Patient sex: M
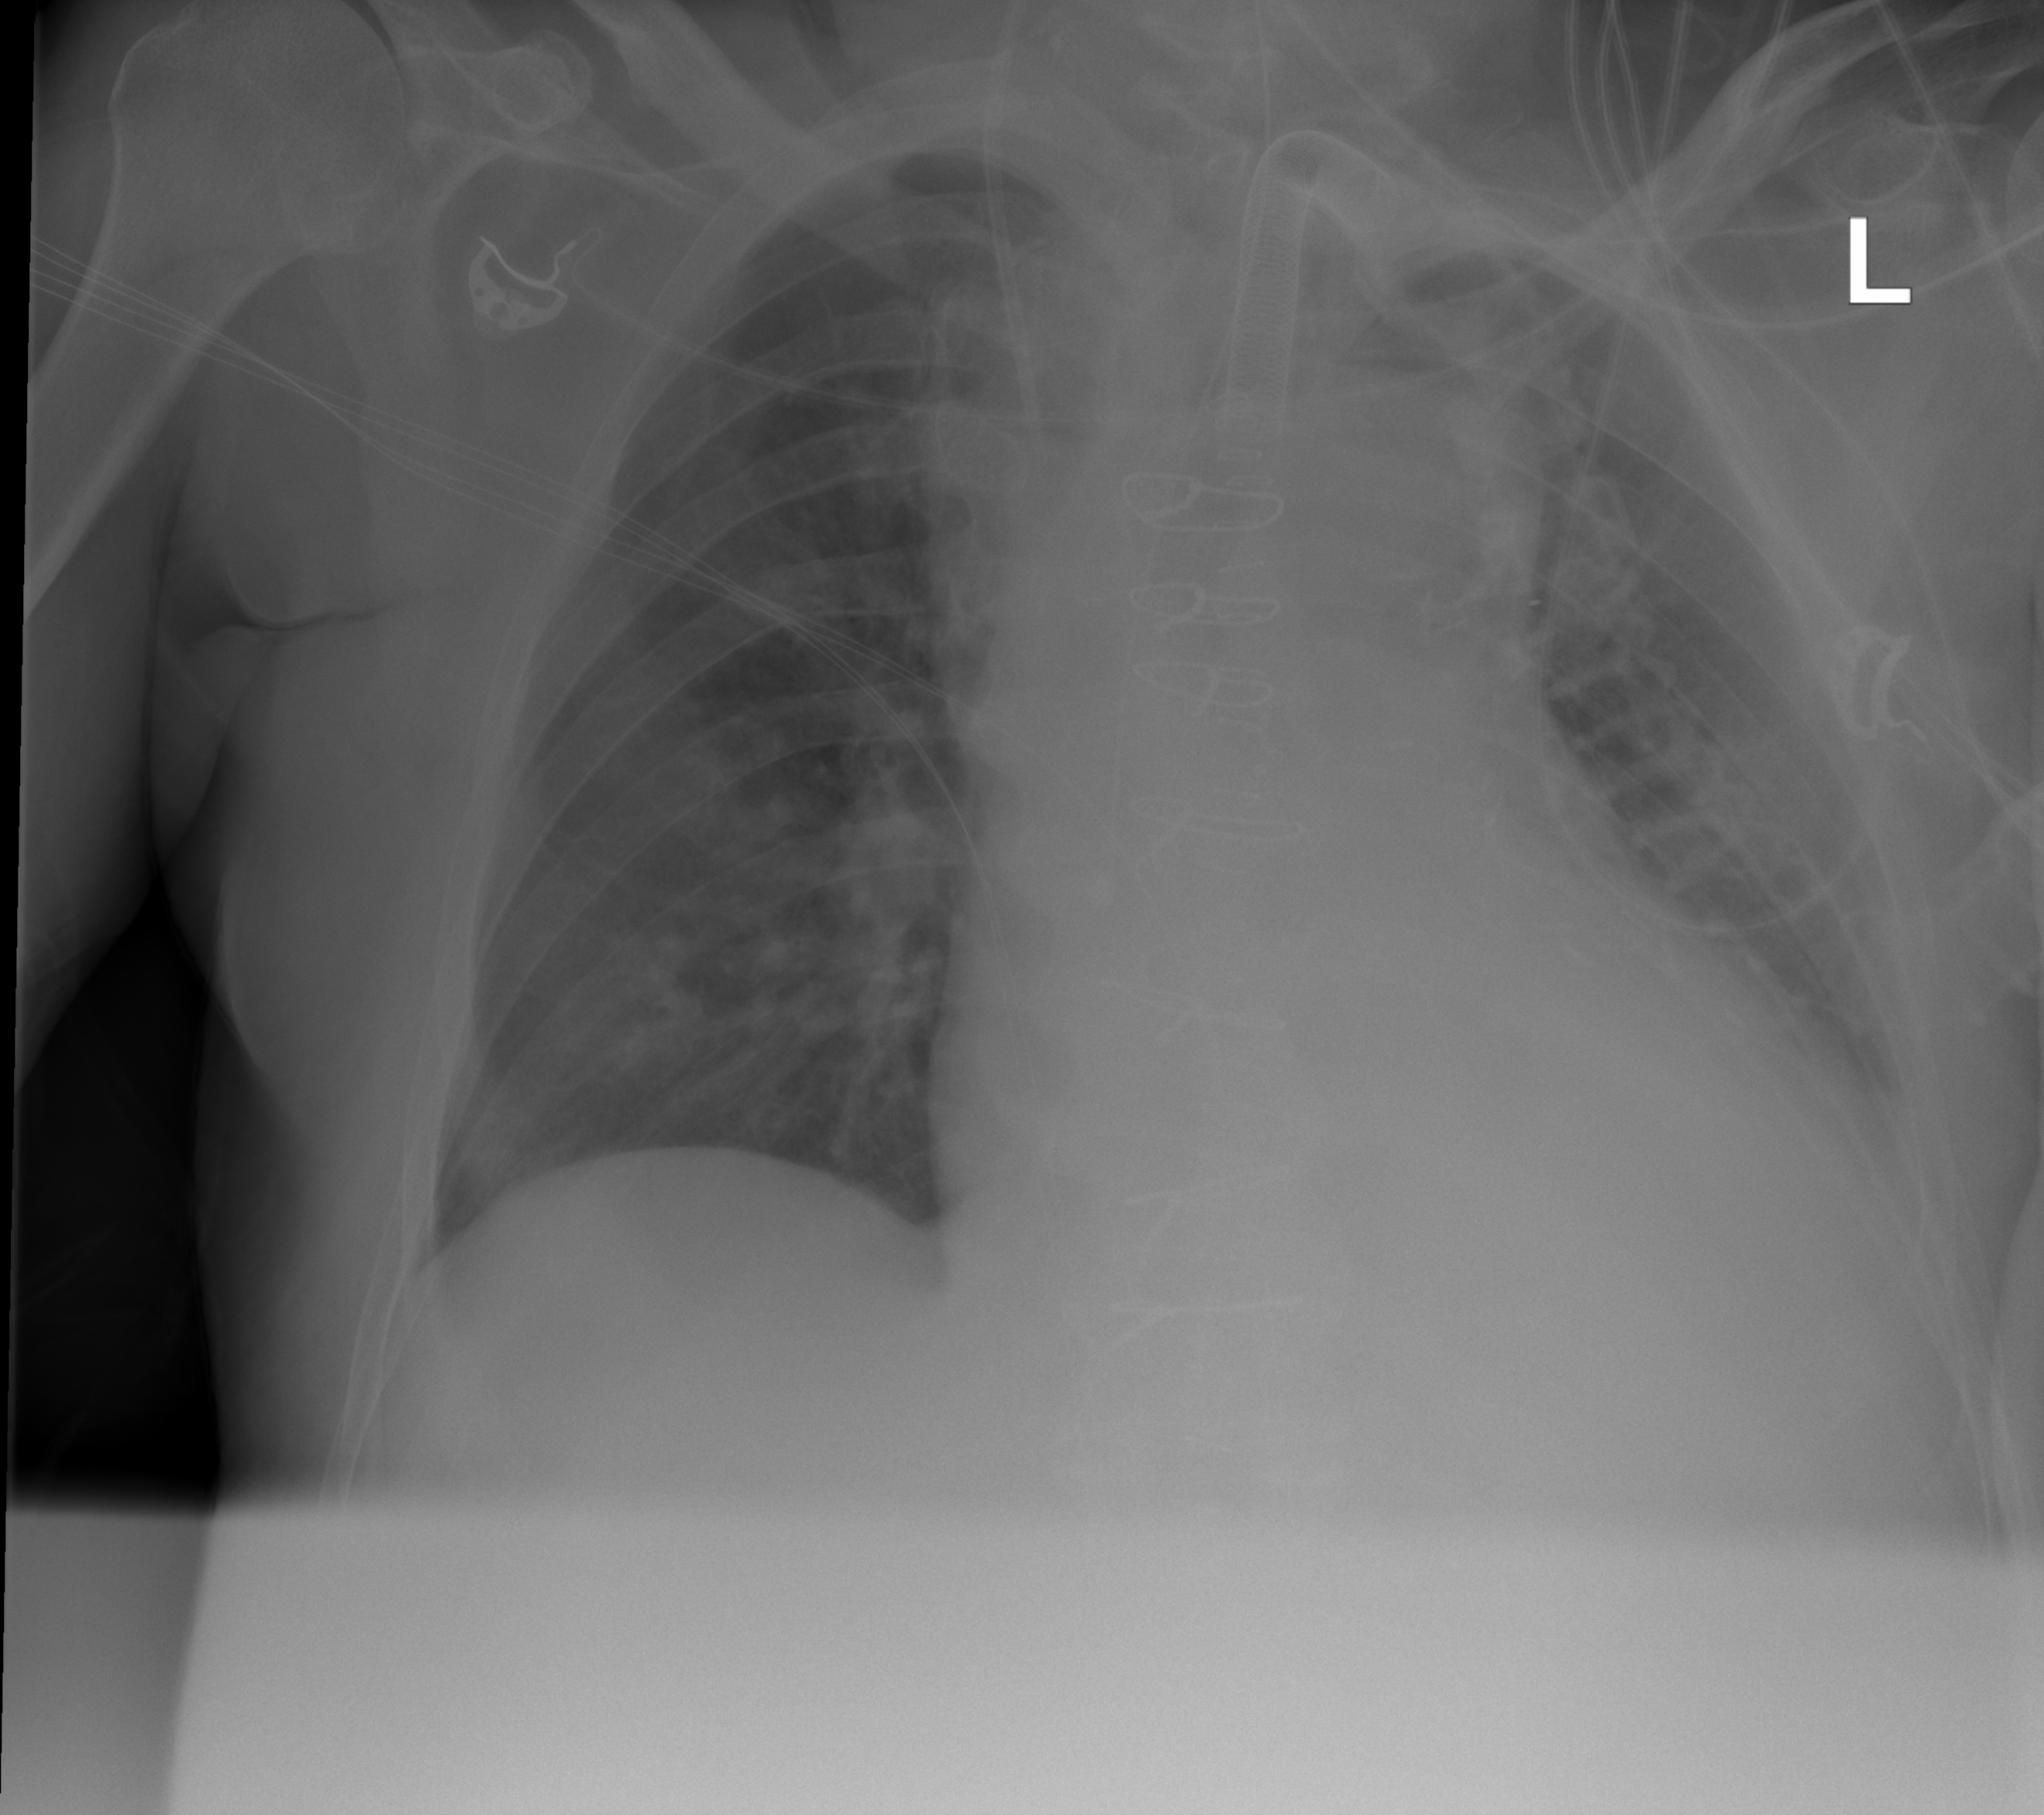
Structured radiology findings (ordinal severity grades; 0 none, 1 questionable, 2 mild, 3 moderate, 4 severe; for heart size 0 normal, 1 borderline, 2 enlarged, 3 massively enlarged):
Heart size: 2
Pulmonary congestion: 1
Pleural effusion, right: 0
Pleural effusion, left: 2
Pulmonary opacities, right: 1
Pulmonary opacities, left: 1
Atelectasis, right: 0
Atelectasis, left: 2